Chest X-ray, PA view. Patient: 63 years old, sex F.
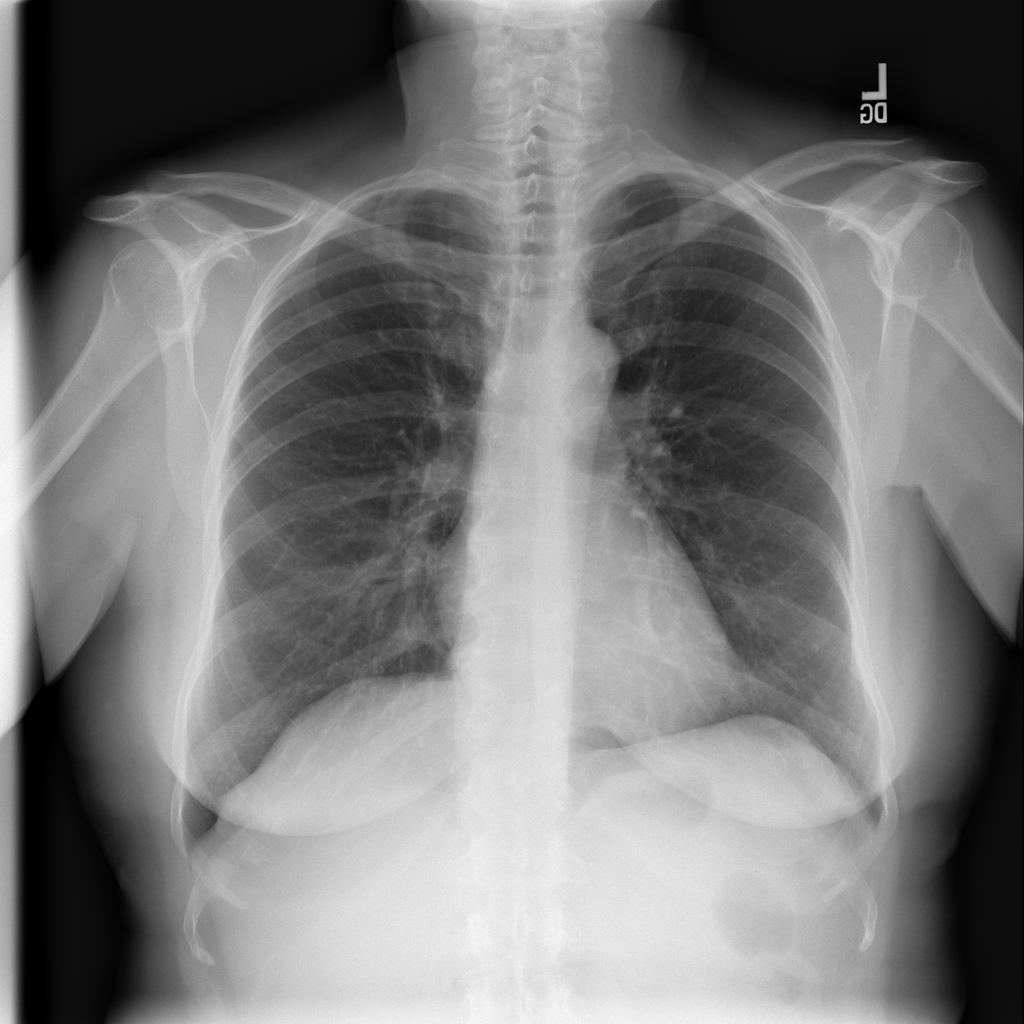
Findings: No Finding